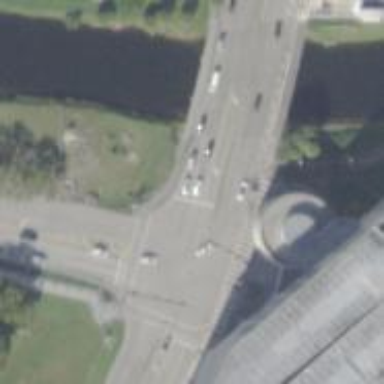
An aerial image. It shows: Tertiary road on asphalt surface on bridge.